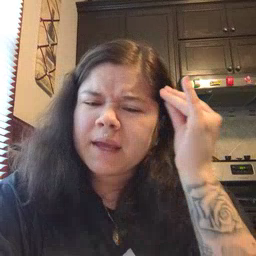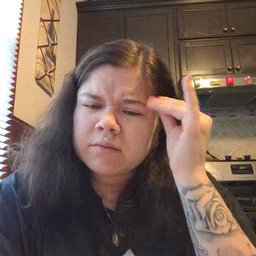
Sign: think